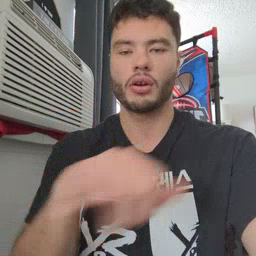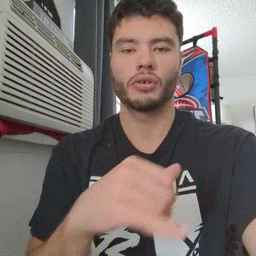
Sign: backyard